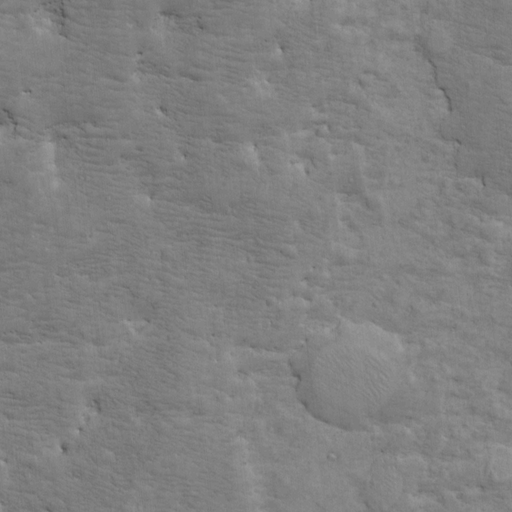
Classes present: Background